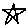
Label: star